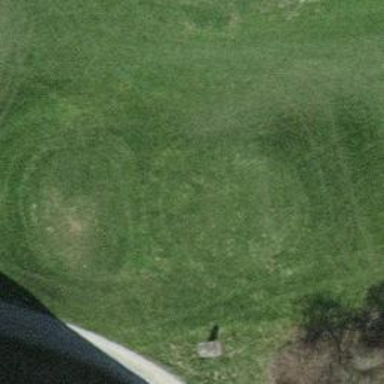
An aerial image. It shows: Golf tee area with grass surface.